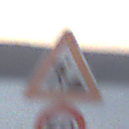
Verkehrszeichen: Arbeitsstelle
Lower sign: Geschwindigkeit50
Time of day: SunriseSunset
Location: Outdoor (RoadRail)
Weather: PartlyCloudy
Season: NotSpecified
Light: Natural